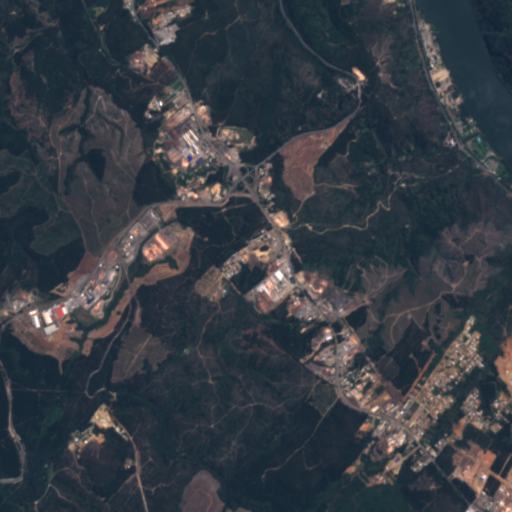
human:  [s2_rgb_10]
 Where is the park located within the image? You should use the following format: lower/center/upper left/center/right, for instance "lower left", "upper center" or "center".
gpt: The park is located in the upper left of the image.
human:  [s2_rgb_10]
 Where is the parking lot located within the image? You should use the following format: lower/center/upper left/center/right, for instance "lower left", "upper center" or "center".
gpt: The parking lot is located in the center left of the image.
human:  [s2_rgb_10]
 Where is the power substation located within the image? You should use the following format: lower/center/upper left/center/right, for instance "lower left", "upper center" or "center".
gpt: The power substation is located in the upper center of the image.
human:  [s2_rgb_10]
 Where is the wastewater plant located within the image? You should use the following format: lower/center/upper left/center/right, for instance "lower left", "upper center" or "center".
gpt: The wastewater plant is located in the upper right of the image.
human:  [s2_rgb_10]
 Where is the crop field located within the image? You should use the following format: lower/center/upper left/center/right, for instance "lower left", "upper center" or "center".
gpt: There is no crop field in the image.